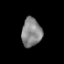
Tissue: prostate
Cell type: T cells
Senescence score: 0.2631
Nuclear area (px): 561
Mean DAPI intensity: 134.451